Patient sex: F
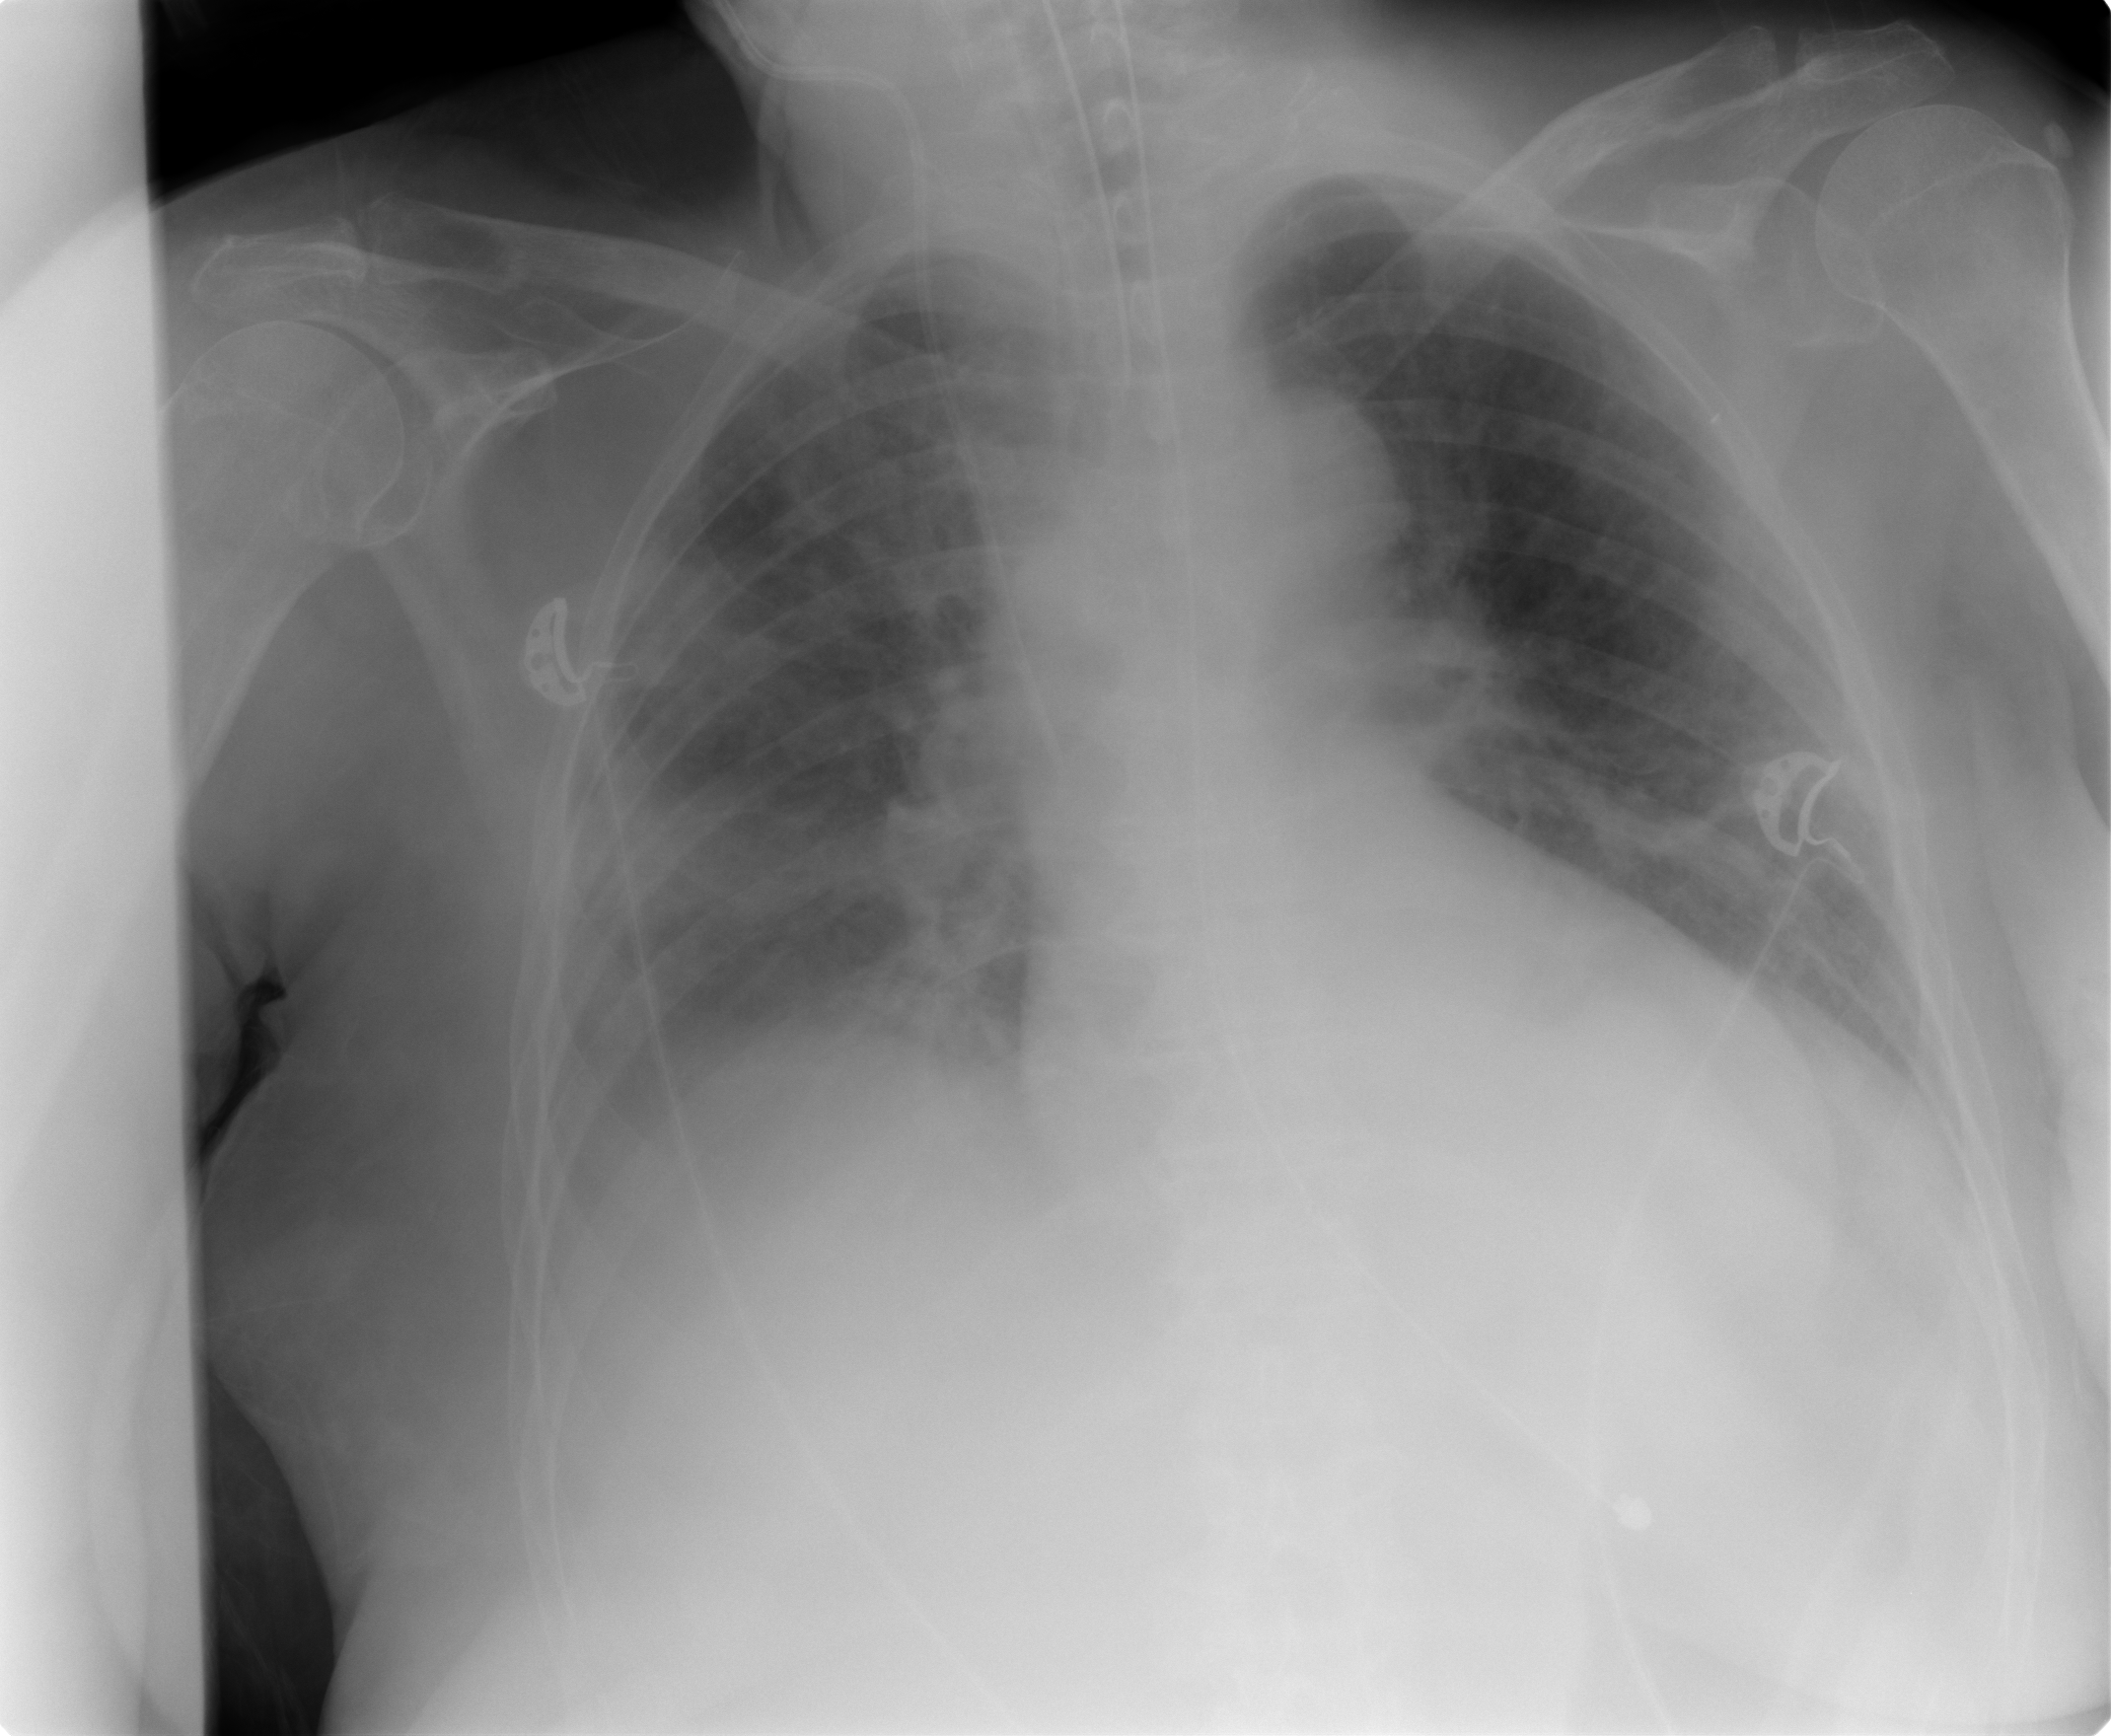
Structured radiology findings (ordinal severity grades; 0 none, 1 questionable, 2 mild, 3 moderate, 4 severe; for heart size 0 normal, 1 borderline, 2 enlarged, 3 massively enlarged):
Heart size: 0
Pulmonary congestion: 2
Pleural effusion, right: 3
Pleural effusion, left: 1
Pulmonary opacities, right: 3
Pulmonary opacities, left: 2
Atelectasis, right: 2
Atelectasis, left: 2